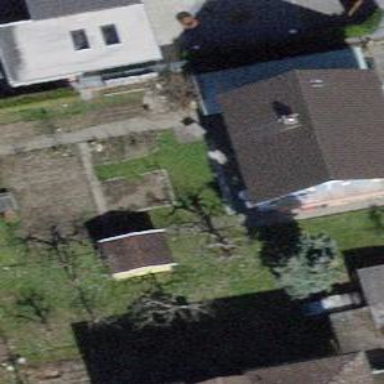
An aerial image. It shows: House with tile roof.